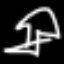
Label: mushroom